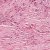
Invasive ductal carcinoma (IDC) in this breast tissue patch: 1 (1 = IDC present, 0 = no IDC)